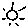
Label: sun